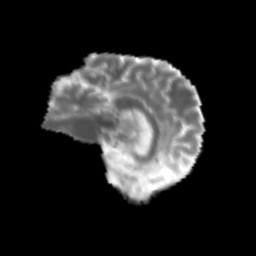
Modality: MD
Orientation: sagittal
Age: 74
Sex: male
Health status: ill
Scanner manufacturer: siemens
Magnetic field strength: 3 T
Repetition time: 8.7 s
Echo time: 0.11 s